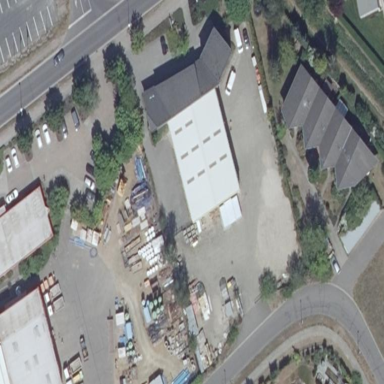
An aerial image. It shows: Commercial building.